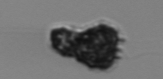
Label: Syracosphaera_pulchra